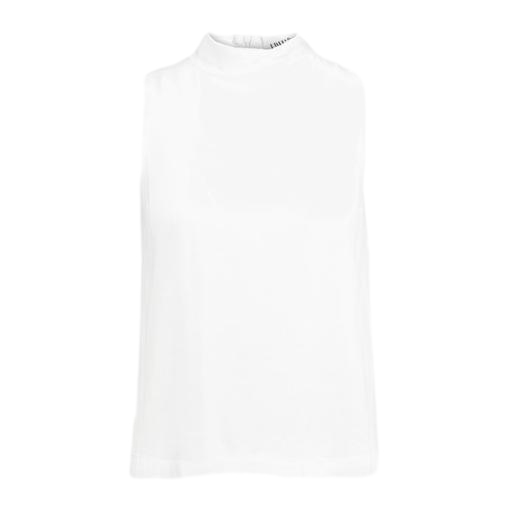
white mockneck tank top, white high-neck top, white sleeveless turtleneck top, white background